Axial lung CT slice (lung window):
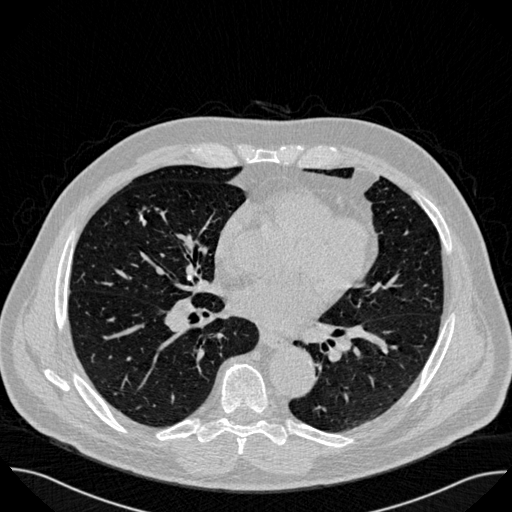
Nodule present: yes
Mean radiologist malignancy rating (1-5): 1